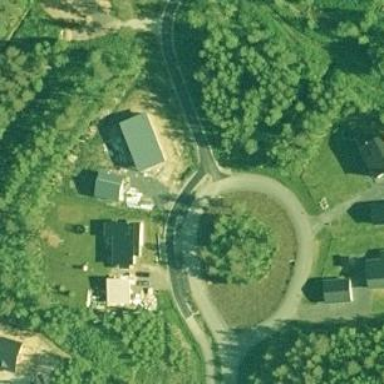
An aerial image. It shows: Asphalt cycleway.